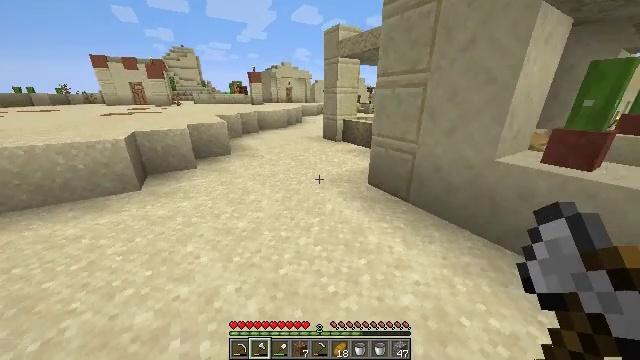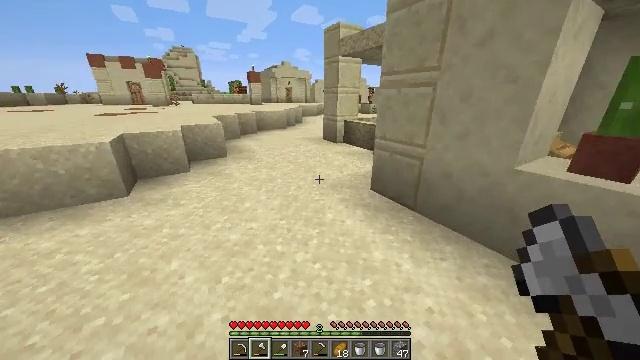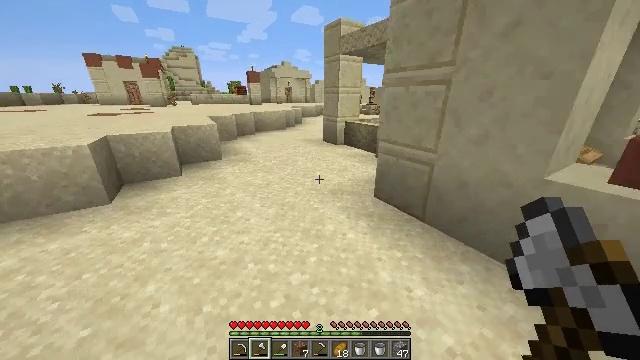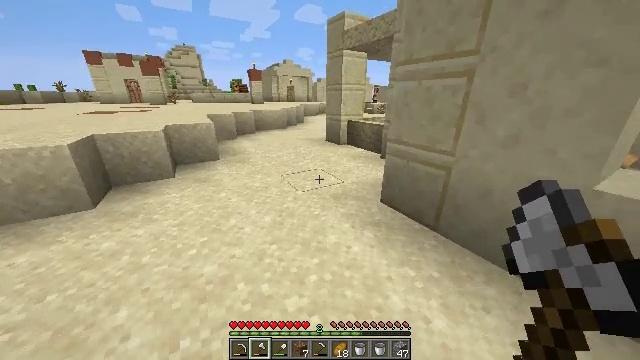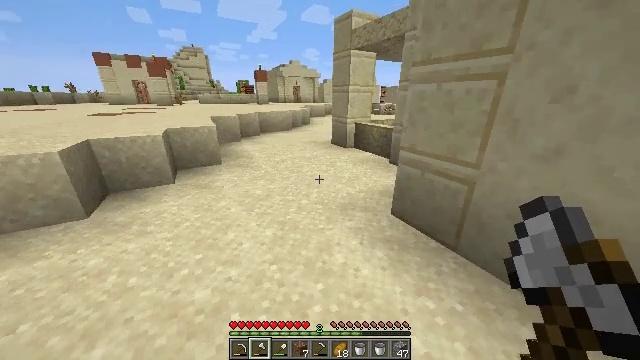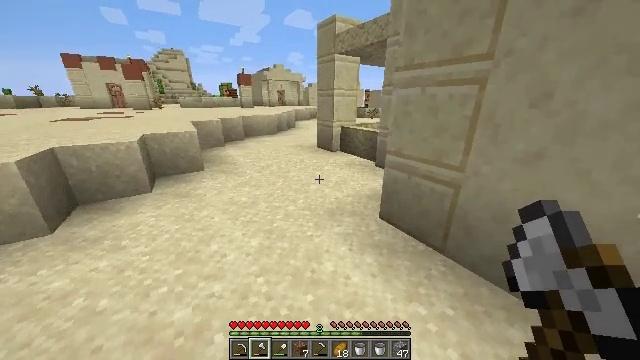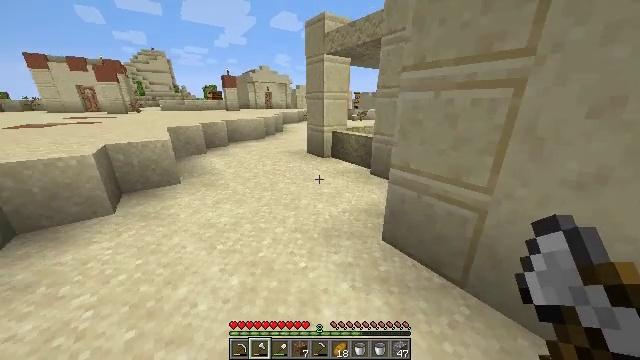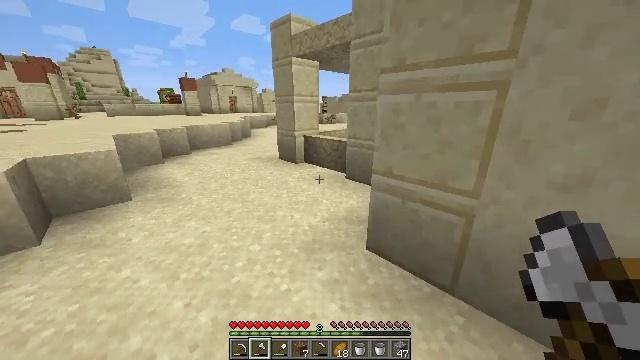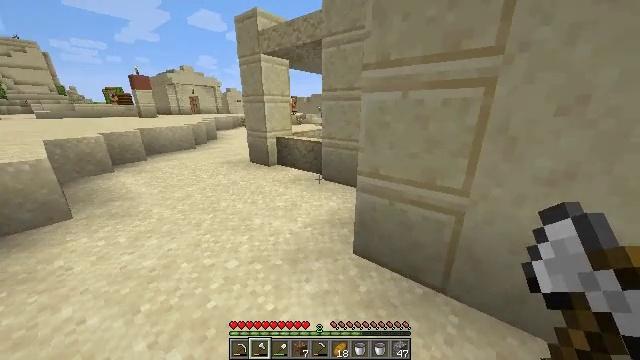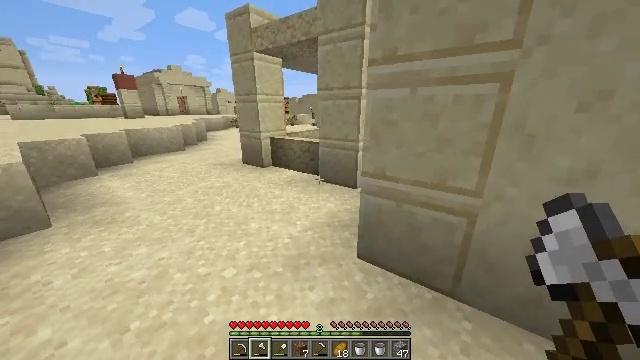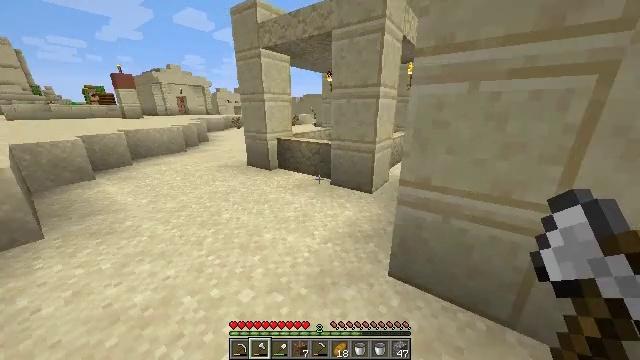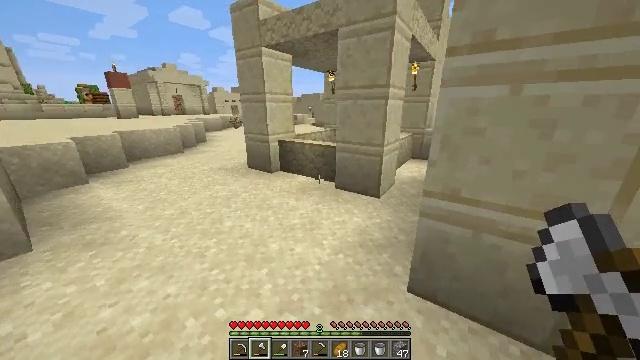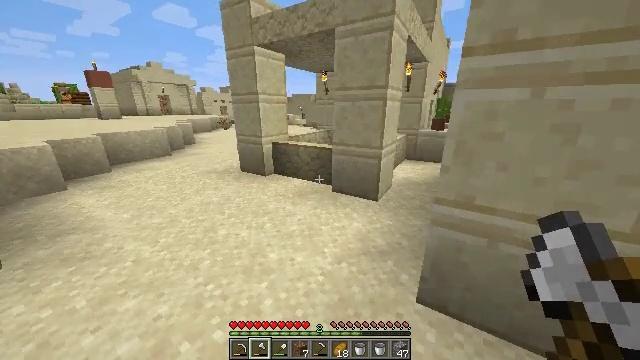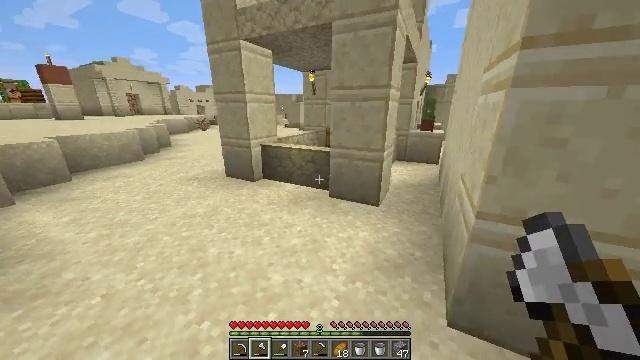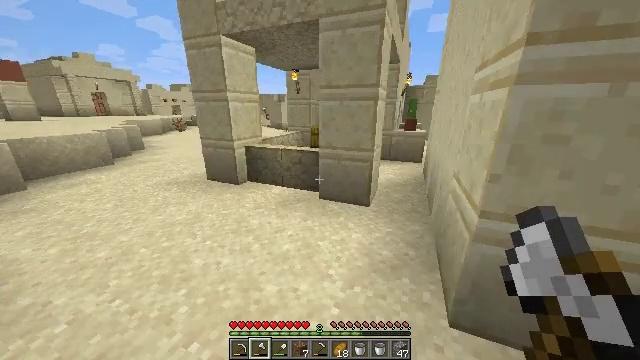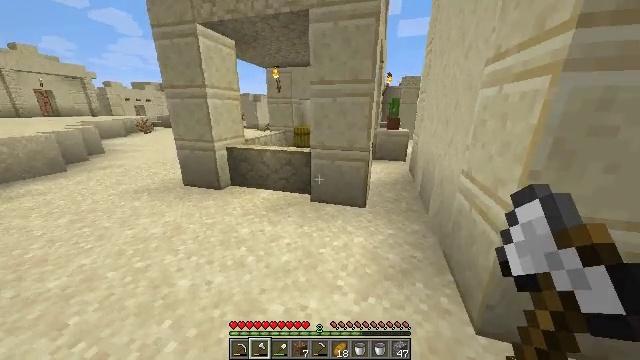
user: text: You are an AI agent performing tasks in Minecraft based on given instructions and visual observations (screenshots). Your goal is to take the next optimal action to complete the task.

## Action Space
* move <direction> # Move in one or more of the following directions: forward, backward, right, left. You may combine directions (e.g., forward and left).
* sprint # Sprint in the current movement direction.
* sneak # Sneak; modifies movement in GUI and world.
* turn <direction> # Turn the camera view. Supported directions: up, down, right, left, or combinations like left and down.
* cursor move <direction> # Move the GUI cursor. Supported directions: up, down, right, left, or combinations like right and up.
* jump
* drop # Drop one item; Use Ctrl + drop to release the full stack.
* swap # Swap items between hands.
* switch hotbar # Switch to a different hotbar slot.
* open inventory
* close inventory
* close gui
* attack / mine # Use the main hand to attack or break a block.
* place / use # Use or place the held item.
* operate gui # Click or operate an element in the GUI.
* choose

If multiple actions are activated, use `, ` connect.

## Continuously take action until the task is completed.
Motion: motion action
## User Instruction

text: Left click to collect the wall torch.
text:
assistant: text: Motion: move forward, sprint
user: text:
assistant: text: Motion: move forward, sprint
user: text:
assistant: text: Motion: move forward, sprint
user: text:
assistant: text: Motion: move forward, sprint, turn left
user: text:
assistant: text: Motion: move forward, sprint, turn right
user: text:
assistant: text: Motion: move forward, sprint, turn right
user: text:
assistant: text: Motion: move forward and move left, sprint, turn right
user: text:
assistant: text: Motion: move forward and move left, sprint, turn right
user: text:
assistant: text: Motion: move forward and move left, sprint, turn right
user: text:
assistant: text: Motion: move forward and move left, sprint
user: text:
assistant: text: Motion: move forward and move left, sprint
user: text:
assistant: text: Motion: move forward and move left, sprint, turn right
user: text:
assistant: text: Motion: move forward and move left, sprint, turn right
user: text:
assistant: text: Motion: move forward and move left, sprint, turn right
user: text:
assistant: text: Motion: move forward and move left, sprint, turn right
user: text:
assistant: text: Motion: move forward and move left, sprint, turn right
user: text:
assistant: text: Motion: move forward and move left, sprint, turn right
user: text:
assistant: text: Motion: move forward and move left, sprint, turn right
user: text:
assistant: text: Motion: move forward and move left, sprint, turn right
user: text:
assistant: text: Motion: move forward and move right, sprint, turn right
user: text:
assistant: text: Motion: move forward and move right, sprint, turn right
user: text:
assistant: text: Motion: move forward and move right, sprint
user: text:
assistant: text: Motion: move forward and move right, sprint
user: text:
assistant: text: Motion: move forward and move right, sprint
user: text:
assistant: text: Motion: move forward and move right, sprint
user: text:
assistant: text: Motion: move forward and move right, sprint
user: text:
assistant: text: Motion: move forward and move right, sprint
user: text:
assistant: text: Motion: move forward and move right, sprint
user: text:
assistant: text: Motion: move forward, sprint, turn left
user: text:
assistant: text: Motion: move forward, sprint, turn left